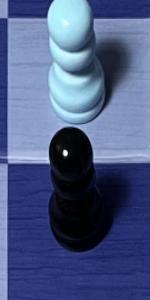
Label: Pawn_Black